Field crop: maize
Growth stage: 2
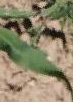
Species: maize